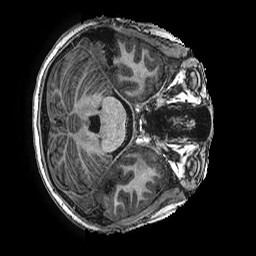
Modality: T1w
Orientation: axial
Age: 12
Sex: male
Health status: ill
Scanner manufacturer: ge
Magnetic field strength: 3 T
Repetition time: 0.00766 s
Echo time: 0.003476 s